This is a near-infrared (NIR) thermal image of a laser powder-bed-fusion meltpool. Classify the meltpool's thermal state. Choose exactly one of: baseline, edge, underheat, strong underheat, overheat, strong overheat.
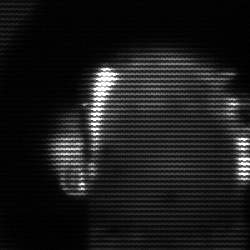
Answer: baseline